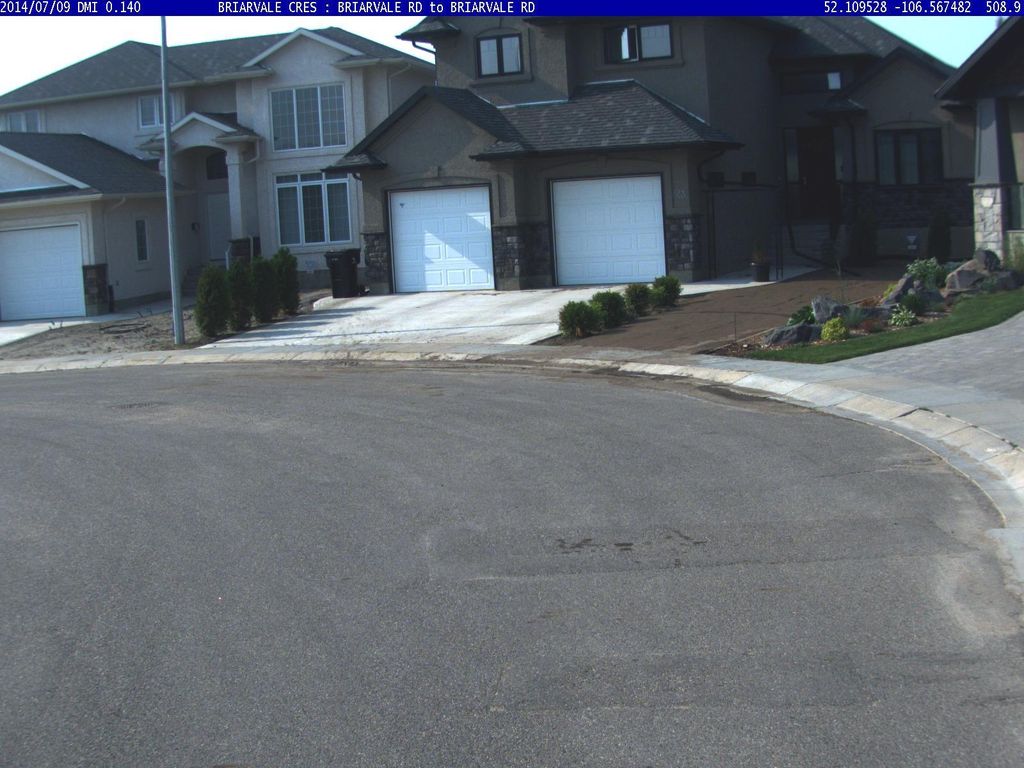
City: saskatoon